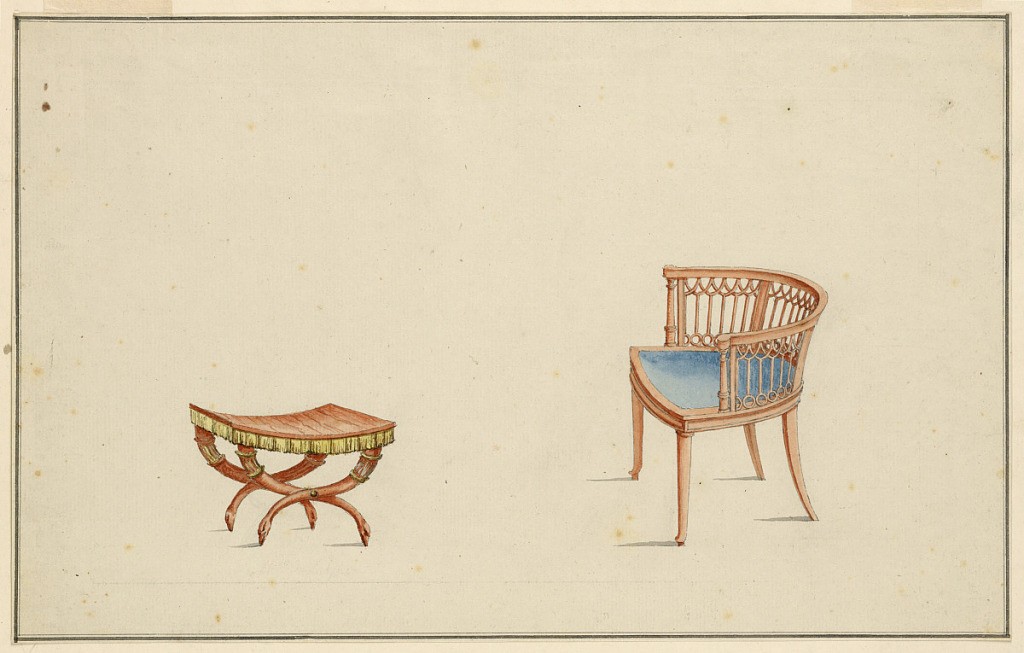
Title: Design for Armchair and Stool
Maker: Jean Démosthène Dugourc, French, 1749–1825
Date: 1790
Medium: Brush and watercolor, pen and black ink, graphite on white laid paper. Ruled borders in pen and black ink.
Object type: Drawing
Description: Left: Egyptian style curule stool, x-shaped legs terminating in bird heads. Seat is fringed in gold color.
Right: Armchair, round back pierced in a gothic design, legs slightly splayed, upholstered blue seat.